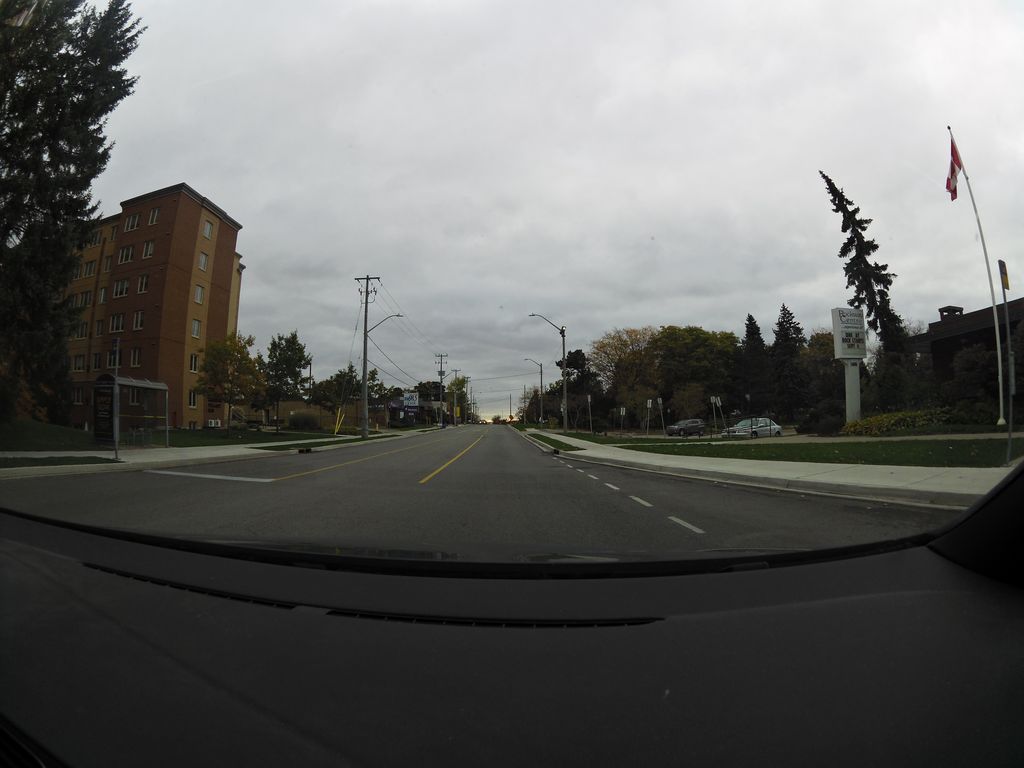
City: kitchener-waterloo